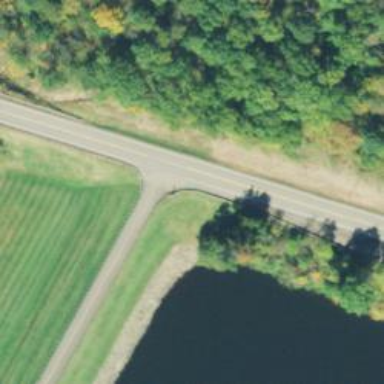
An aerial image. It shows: Asphalt trunk highway.